Question: This question is about a specific programming problem I am having - I want to make sure that my code (and software algorithm) are sufficient enough to store user credentials in a database.
'''
// Get a 32 character salt like '69Mt6nexL1rsjWnu011S53MpB/WmT4Vl'
$passwordSalt = Security::generateBase64Salt();
$user = new User();
$user->setUsername($_POST['username']);
// $_POST['password'] comes in as a 128 character string
// Client side javascript is used to sha512 the string before sending it over POST
// see http://pajhome.org.uk/crypt/md5/
// This prevents novice eavesdroppers from capturing the raw password in plaintext
$user->setPassword(
hash('sha512', $passwordSalt.$_POST['password'])
);
$user->setPasswordSalt($passwordSalt);
$user->save();
'''
Here's the database entry for a particular password:

69a78a7586a111b8a567b2d4f42f93f01fb59d337f7fa3c35949a66b246095778c1fa01ff4026abace476091e1e9a183bbdec1c31b12ce3f786921895c98cf6f
69Mt6nexL1rsjWnu011S53MpB/WmT4Vl
- - - -
I'll PayPal you $5 if you can provide me with the original password using the salt and salt + password hash.
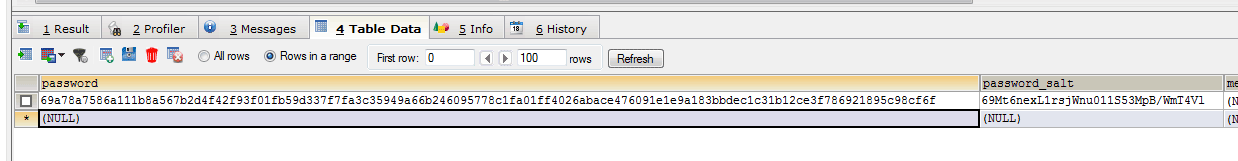
Answer: It's not open to rainbow attacks (due to the random salt). Sha512 is a fairly new algorithm, but currently has no known collisions, so it's probably pretty safe. The way your storing passwords is done well. The checking process is also important (rate limiting bruteforce attacks) and locking down the servers from attacks from other angles which could try to get access to the database. If an attacker was able to gain access to the database, he could probably extract out simple passwords fairly quickly, but any complex password would probably beyond a simple bruteforce attack (even if he had direct access to the hashes).
You pretty much have to store them together if you want to be able to validate the passwords (I assume you want to). The main reason for salting a password is to remove the possibility of a rainbow attack. Often this data is even stored in the same column as the hashed password using a symbol to separate them.
Benchmark how long (in seconds) it takes to check a password ('hash('sha512', $salt.$password_attempt )'). Find the inverse of that number, and that's probably close to how many password attempts you can handle per second per CPU core.
Yes, but it would take alot of effort, since your using a random salt, rainbow tables will no longer work, and sha512 takes a fair amount of CPU to run and has no known collisions. If the password was fairly simple it could be guessed. If your worried about reversing the hashes, putting a low bound on the complexity of the password might be a good idea (checking it against a dictionary, does it contain upper/lower/numbers/symbols).